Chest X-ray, PA view. Patient: 62 years old, sex F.
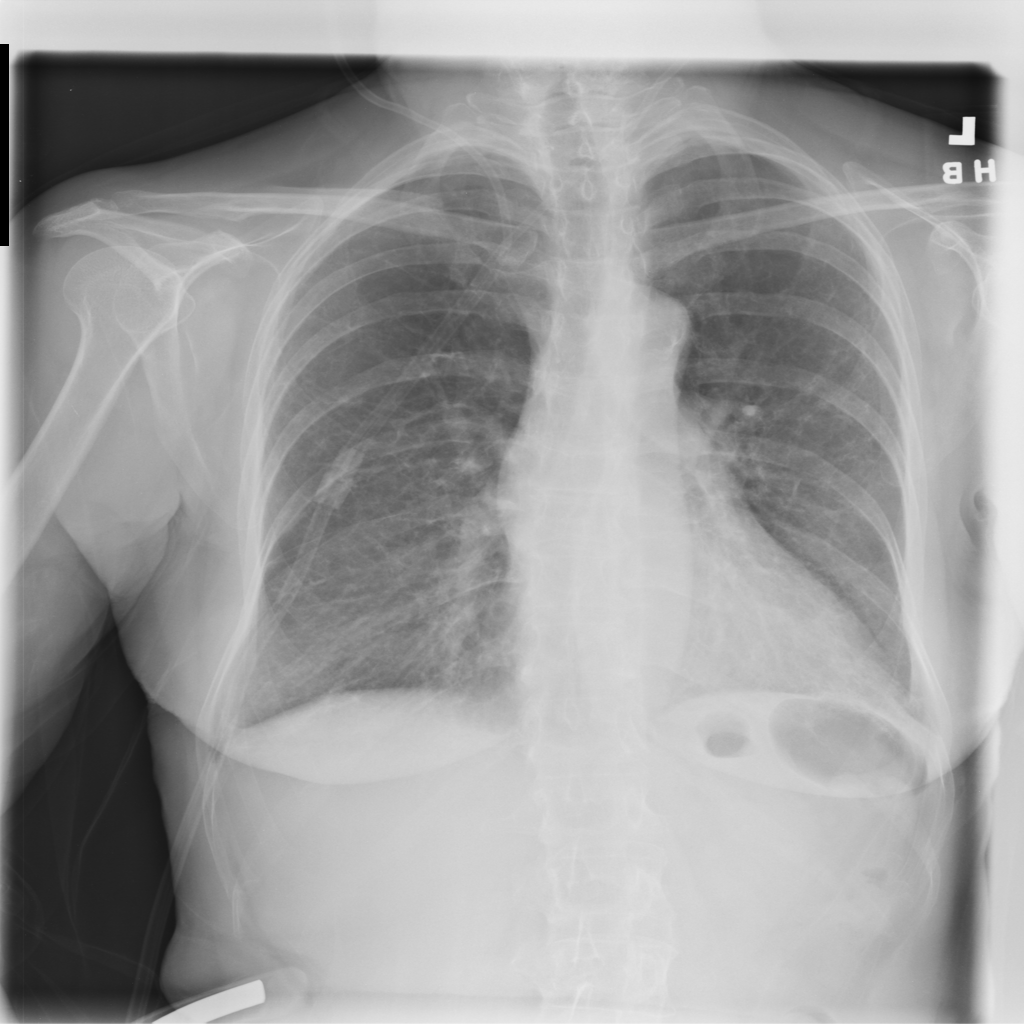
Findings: No Finding